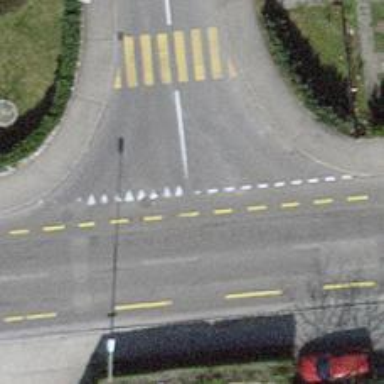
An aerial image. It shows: Road with "give way" sign.